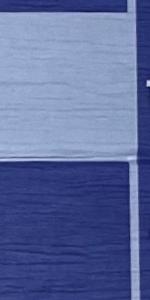
Label: Empty